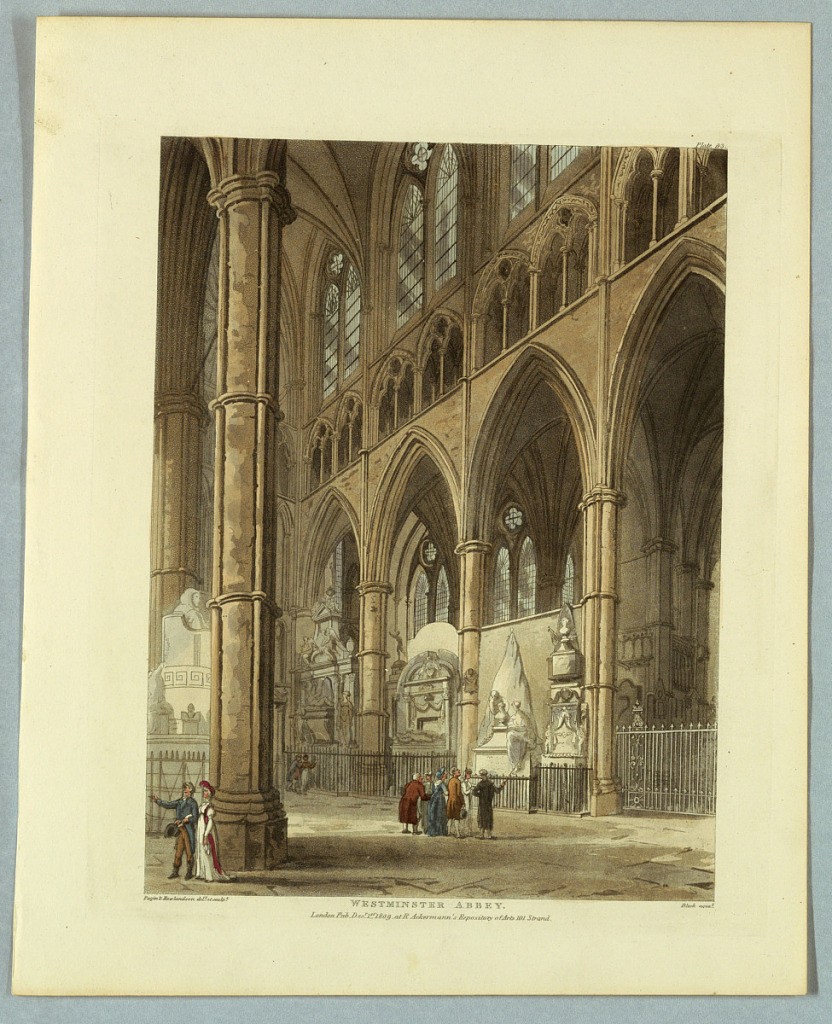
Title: Westminster Abbey, from "Ackermann's Repository"
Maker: Thomas Rowlandson, British, 1756–1827
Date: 1809
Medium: Aquatint, brush and watercolor on paper
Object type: Print
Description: Church interior with high Gothic arches. Baroque tombs and statues between the pillars. A few sightseers. Title, artists', and publisher's names below.